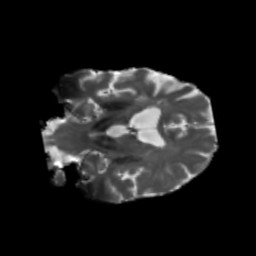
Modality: T2w
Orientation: coronal
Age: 64
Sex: male
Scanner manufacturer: siemens
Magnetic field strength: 3 T
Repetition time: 5.25 s
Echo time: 0.08 s